Question: I have table called 'playlist', and I display those details using 'display_playlist.php' file.
screen shot of 'display_playlist.php':

Every time user clicks the 'up' or 'down' button to arrange the song order, I just update the table.But I feel updating DB very often is not recommended, so Is there any efficient way to accomplish this task.
I am still a newbie to AJAX, so if AJAX is the only way to do it, can you please explain it in detail.thank you in advance.
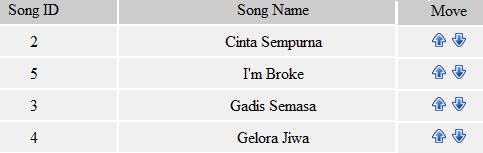
Answer: In relative terms, yes, hitting the database is an expensive operation. However, if the playlist state is meant to be persistent then you have to hit the database at some point, it's just a question of when/how often.
One simple optimization you might try is instead of sending each change the user makes to the server right away, allow them to make however many changes they want (using some client-side javascript to keep the UI in the correct state) and provide a "Save Playlist" button that they can press to submit all of their changes to the server at once. That will reduce database hits, and also the number of round-trips made to the server (in terms of what a user experiences, a round-trip to the server is far more expensive than a database hit).
More broadly though, you shouldn't get hung up over hypothetical performance concerns. Is your application too slow to handle its current load (and if so, have you done any profiling to verify that it is indeed this database query that is causing the issue)? If not, then you don't need to worry too much about changing it just yet.